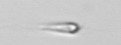
Label: flagellate_morphotype3